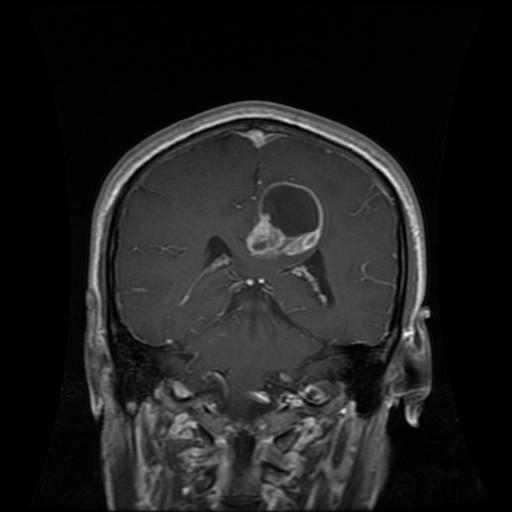
Label: glioma